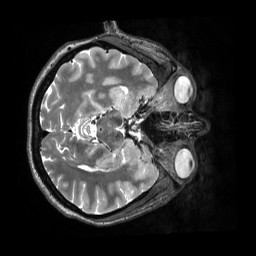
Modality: T2w
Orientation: axial
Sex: female
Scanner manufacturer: siemens
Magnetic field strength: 3 T
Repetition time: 3.2 s
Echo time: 0.563 s